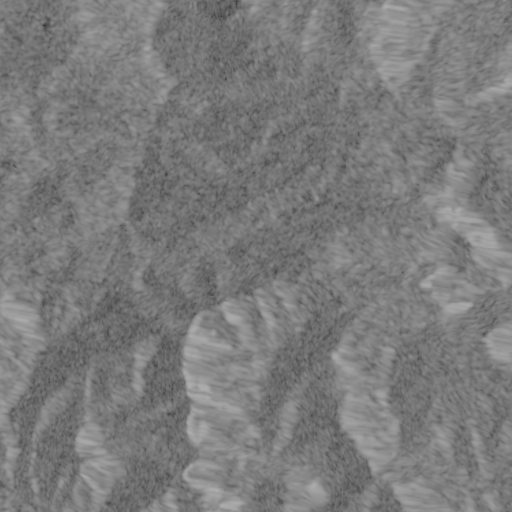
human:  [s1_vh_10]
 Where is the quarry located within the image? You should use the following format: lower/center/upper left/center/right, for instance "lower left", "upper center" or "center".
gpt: The quarry is located in the lower center of the image.
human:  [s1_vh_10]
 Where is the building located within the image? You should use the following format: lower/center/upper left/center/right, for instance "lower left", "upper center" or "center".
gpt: There is no building in the image.

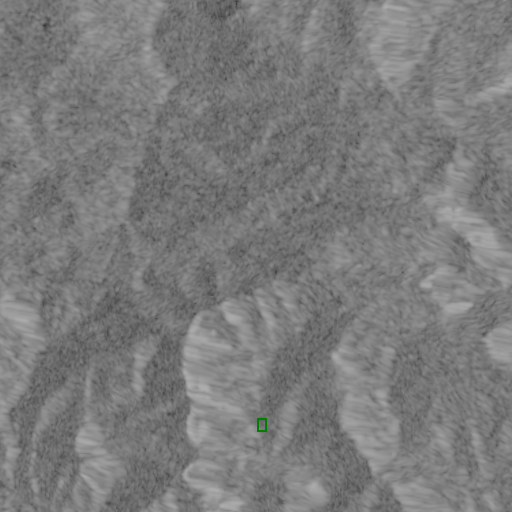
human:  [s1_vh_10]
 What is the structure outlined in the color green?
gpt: The structure outlined in green is a quarry.
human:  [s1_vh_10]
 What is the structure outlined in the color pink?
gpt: There is no pink outline.